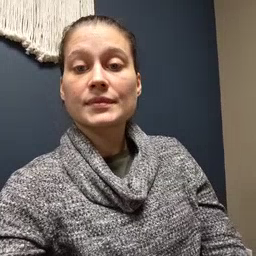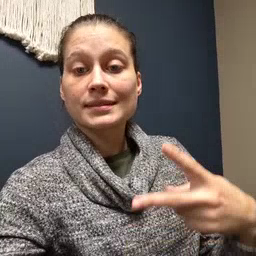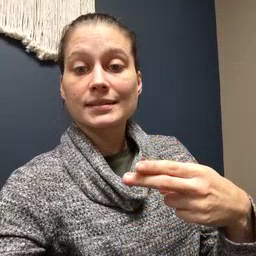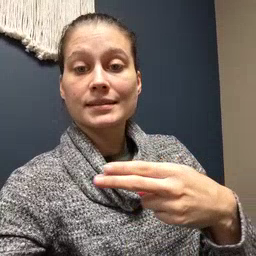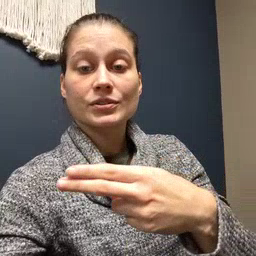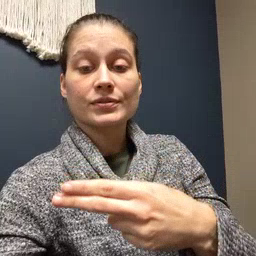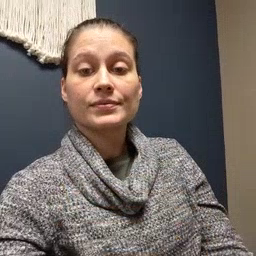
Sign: scissors